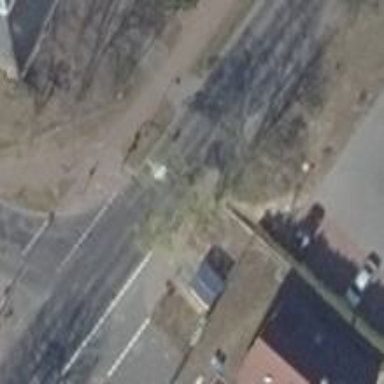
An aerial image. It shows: Road with traffic signals controlling the flow of traffic.